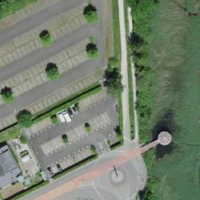
EUNIS habitat code: 57
Species observed at this site:
Lysimachia vulgaris